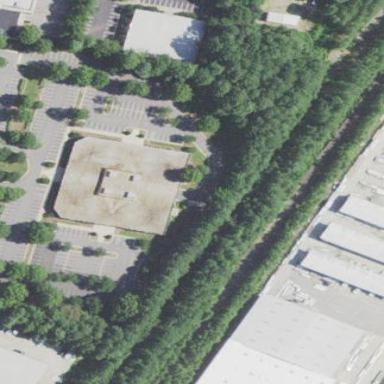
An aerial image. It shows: Commercial building.